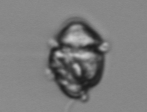
Label: Proterythropsis